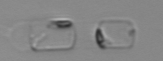
Label: Skeletonema